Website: ulta-beauty
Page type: customer-info-address
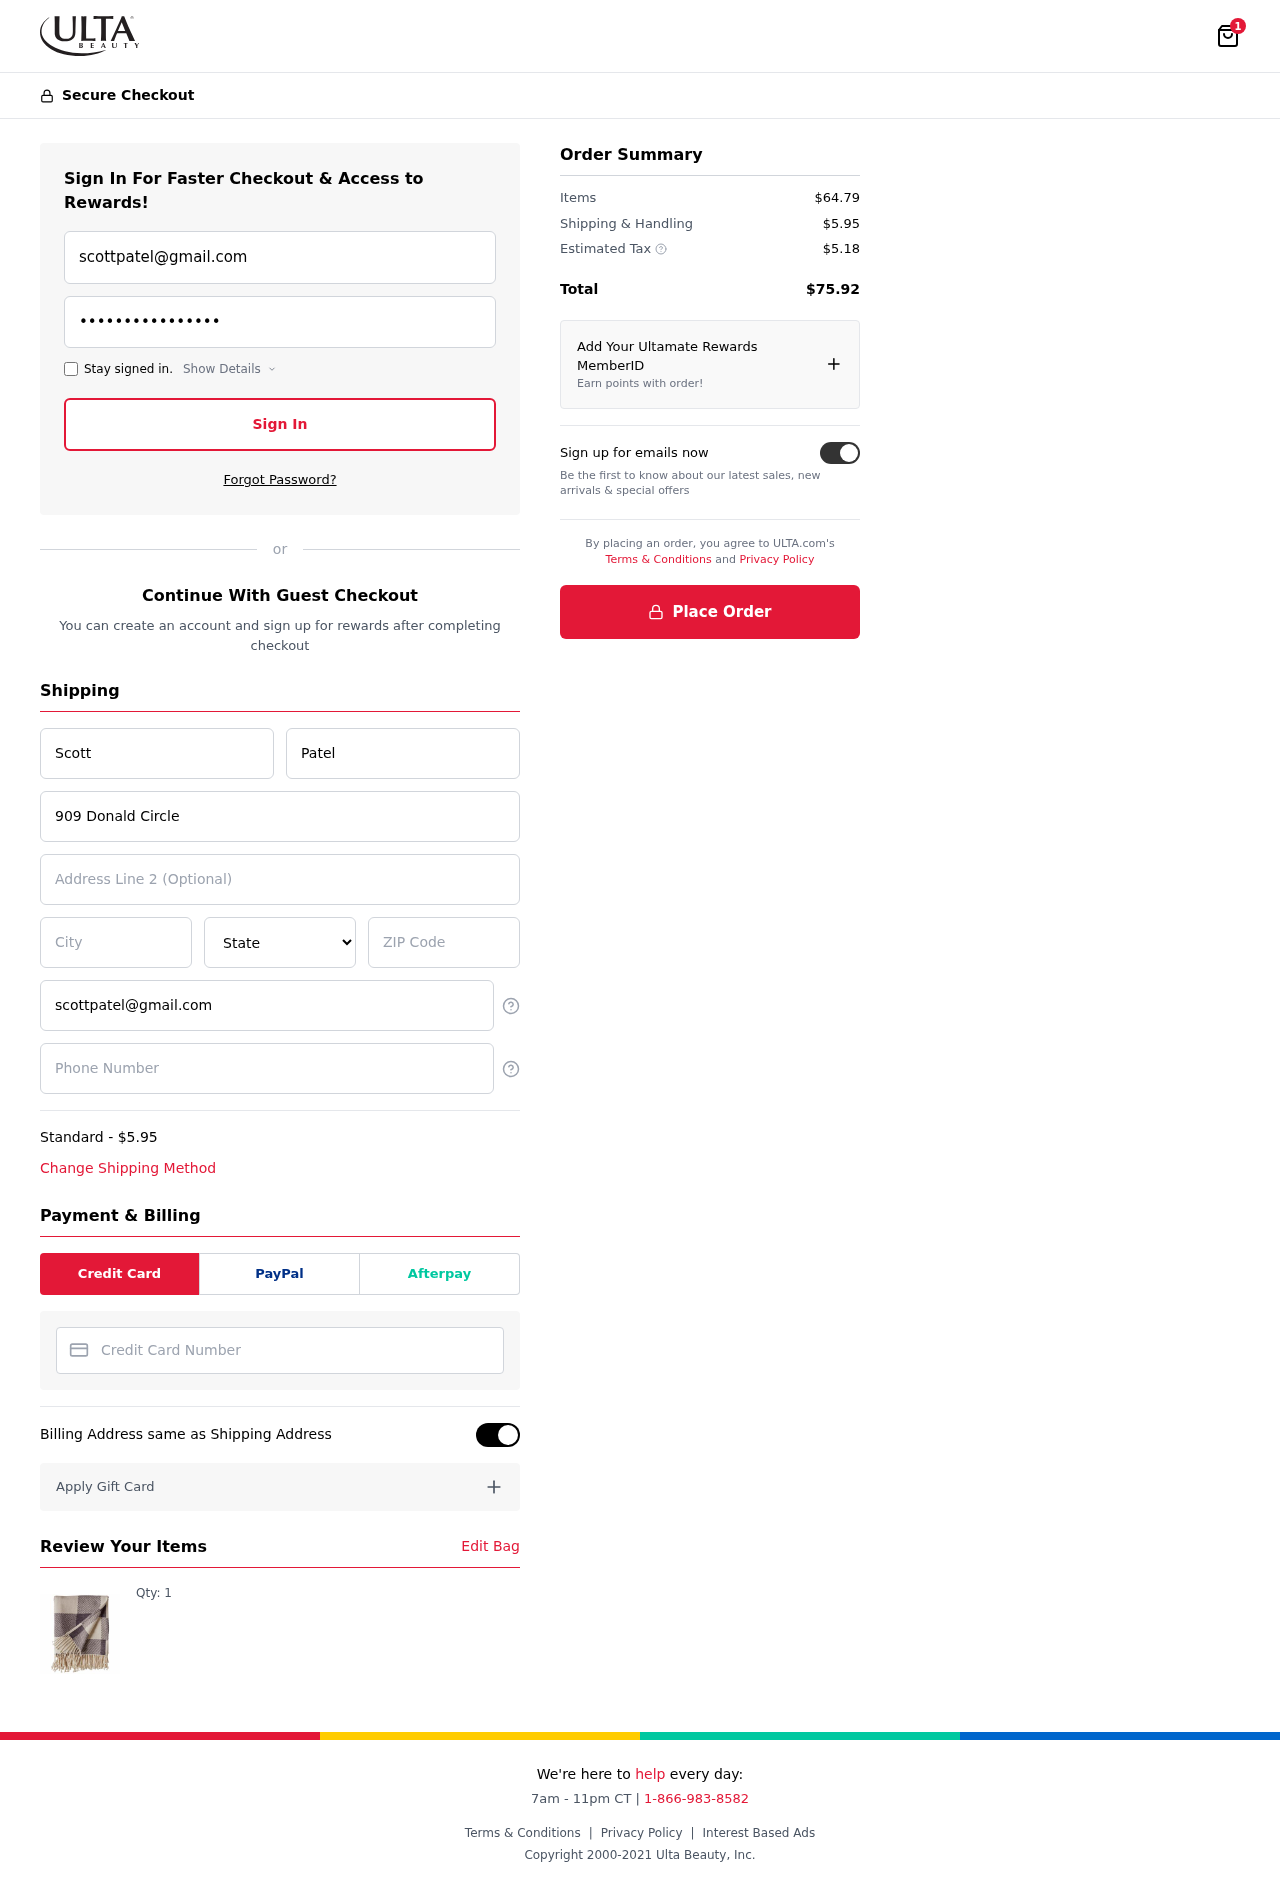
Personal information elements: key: PII_CARD_NUMBER
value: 2384 3877 0949 4101
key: PII_CITY
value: North Hector
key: PII_EMAIL
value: scottpatel@gmail.com
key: PII_FIRSTNAME
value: Scott
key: PII_LASTNAME
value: Patel
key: PII_PHONE
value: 5476016350
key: PII_POSTCODE
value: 61506
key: PII_STATE
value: Washington
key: PII_STREET
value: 909 Donald Circle
Product elements: key: PRODUCT1_QUANTITY
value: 1
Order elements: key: ORDER_NUM_ITEMS
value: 1
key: ORDER_SHIPPING_COST
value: $5.95
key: ORDER_ITEMS_TOTAL
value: $64.79
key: ORDER_SHIPPING_COST2
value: $5.95
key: ORDER_TAX
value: $5.18
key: ORDER_TOTAL
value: $75.92